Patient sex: F
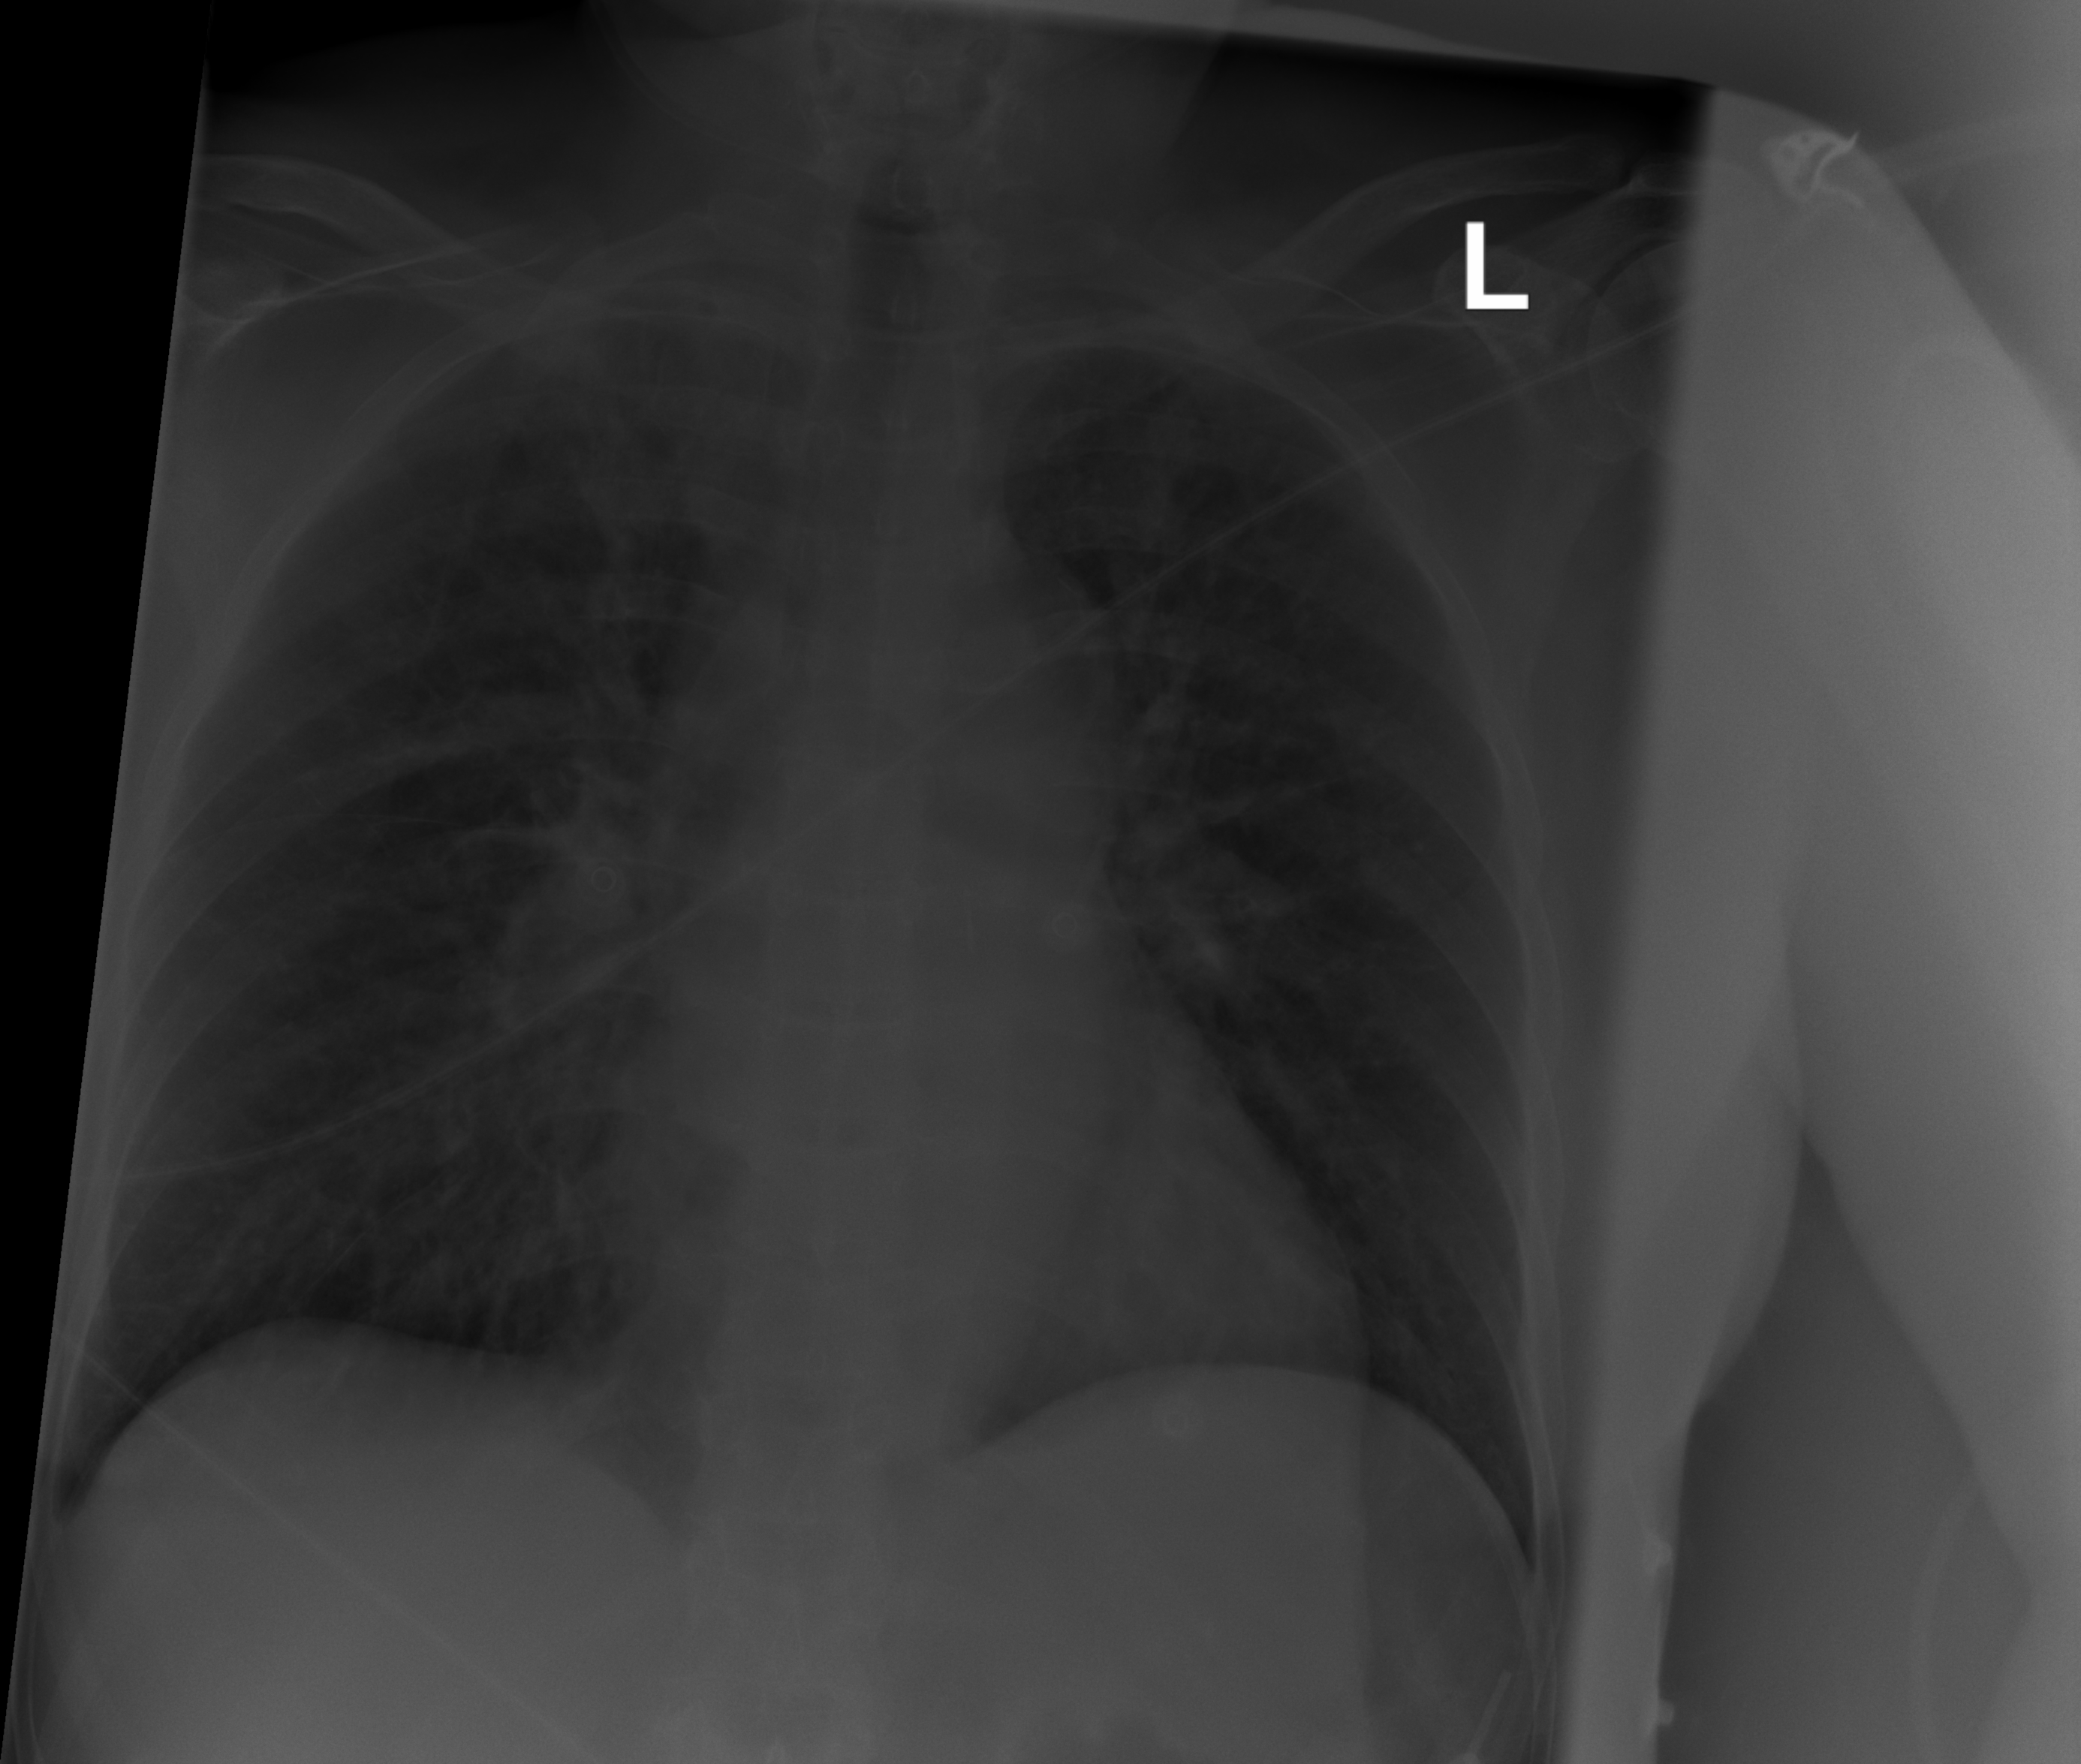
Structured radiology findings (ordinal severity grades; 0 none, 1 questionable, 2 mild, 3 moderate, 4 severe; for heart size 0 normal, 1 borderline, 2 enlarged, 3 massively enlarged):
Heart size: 0
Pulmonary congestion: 2
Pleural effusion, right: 1
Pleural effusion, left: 0
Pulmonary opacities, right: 2
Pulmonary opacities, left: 2
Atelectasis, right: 0
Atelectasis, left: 0